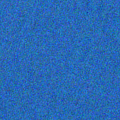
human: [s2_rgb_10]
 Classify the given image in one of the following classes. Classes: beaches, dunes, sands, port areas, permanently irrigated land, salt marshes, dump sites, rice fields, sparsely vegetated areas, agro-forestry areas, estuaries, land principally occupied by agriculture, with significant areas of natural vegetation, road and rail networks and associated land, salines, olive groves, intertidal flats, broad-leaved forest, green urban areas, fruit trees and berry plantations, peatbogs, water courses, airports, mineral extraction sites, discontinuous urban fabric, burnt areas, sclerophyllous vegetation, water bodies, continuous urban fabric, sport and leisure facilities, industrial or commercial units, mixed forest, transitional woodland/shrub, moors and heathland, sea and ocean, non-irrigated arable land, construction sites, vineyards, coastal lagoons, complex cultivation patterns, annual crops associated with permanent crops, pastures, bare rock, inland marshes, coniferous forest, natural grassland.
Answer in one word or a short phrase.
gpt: sea and ocean